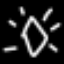
Label: diamond